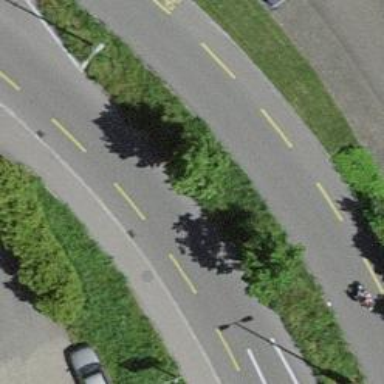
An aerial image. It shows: Secondary road with asphalt surface and dedicated cycle lane.